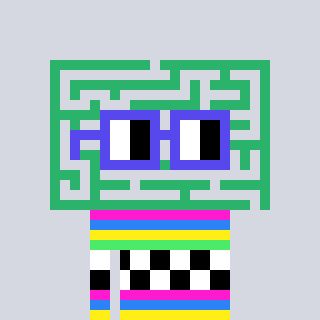
a pixel art character with square blue glasses, a maze-shaped head and a bluegrey-colored body on a cool background